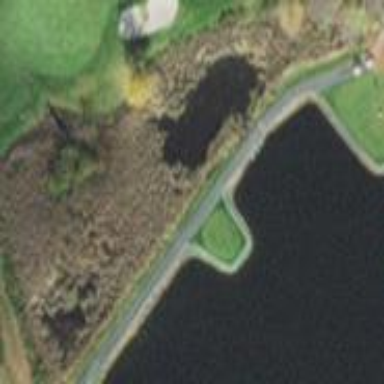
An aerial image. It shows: Water hazard on golf course. The hazard is natural water feature.